【题型】选择题　【知识点】平面几何　【难度】easy
如图, 由 $AB // CD$ 可以得到的结论是( )

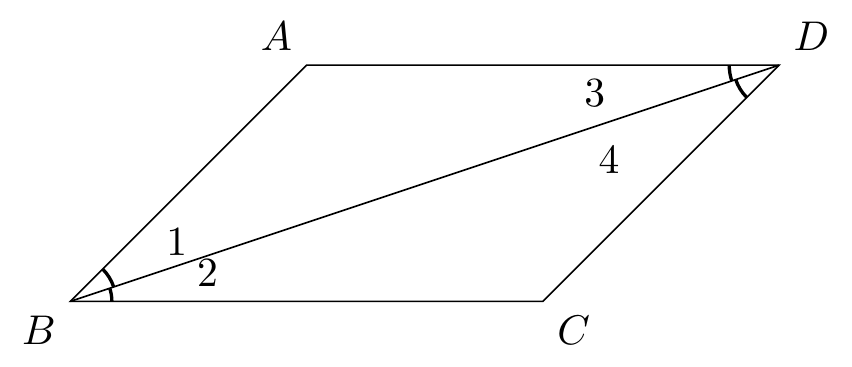
【解答】
A. $\angle 1 = \angle 2$

B. $\angle 2 = \angle 3$

C. $\angle 3 = \angle 4$

D. $\angle 1 = \angle 4$

解：$\because AB // CD$,

$\therefore \angle 1 = \angle 4$,

根据"两直线平行, 内错角相等", A、B、C三个选项均错误, 只有D选项正确。

故选：D。